Question: In Visual Studio, there is a method dropdown list in VB code editor windows. This is highlighted in the screenshot below.
I would like to find out whether there is a default keyboard shortcut to access this list, or if such a keyboard binding can be manually set up (and if so, how)?

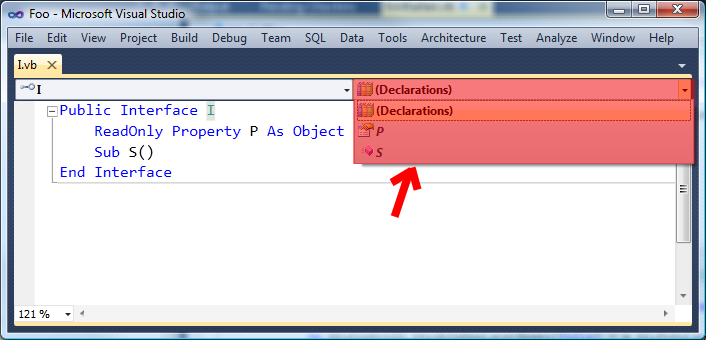
Answer: + is assigned as a default shortcut key to move the cursor to . ( is classes dropdown and is methods dropdown.)
You can use to jump to methods dropdown.
The whole combination that you need is + + .
Hope this will help you.